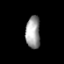
Tissue: prostate
Cell type: Fibroblasts
Senescence score: 0.7576
Nuclear area (px): 459
Mean DAPI intensity: 154.745